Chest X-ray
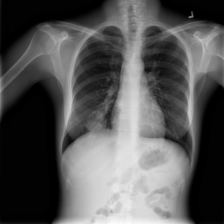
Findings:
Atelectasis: negative
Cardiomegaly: negative
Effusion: negative
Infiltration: negative
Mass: positive
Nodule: negative
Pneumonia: negative
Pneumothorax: negative
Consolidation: negative
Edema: negative
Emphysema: negative
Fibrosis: negative
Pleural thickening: negative
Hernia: negative